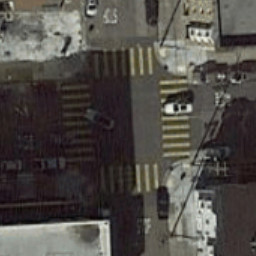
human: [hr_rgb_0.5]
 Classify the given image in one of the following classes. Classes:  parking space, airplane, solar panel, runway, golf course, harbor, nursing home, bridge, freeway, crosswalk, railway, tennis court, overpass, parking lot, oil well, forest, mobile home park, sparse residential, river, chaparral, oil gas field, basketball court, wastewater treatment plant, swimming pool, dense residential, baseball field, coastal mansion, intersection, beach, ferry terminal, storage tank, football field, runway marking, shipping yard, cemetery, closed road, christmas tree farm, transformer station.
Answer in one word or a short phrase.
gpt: crosswalk